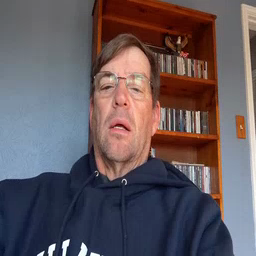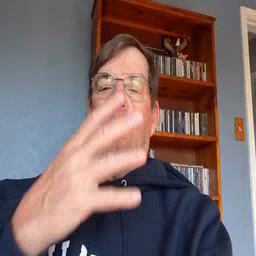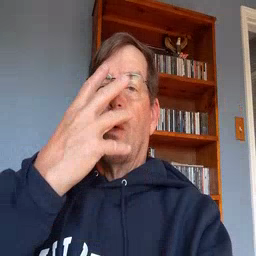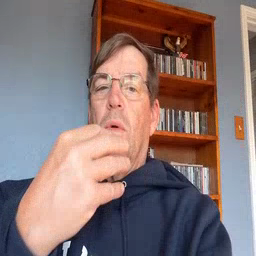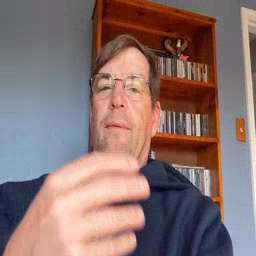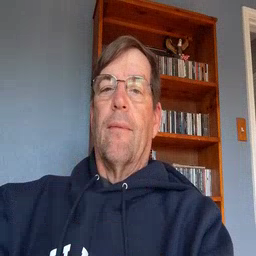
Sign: wolf